Question: I have polylines on my map and markers which should sit on the polylines.
The problem is the markers are shifted top left and they look like they are in some distance from polylines while they should be on top of them.
Anybody has an idea how to fix it? Thank you

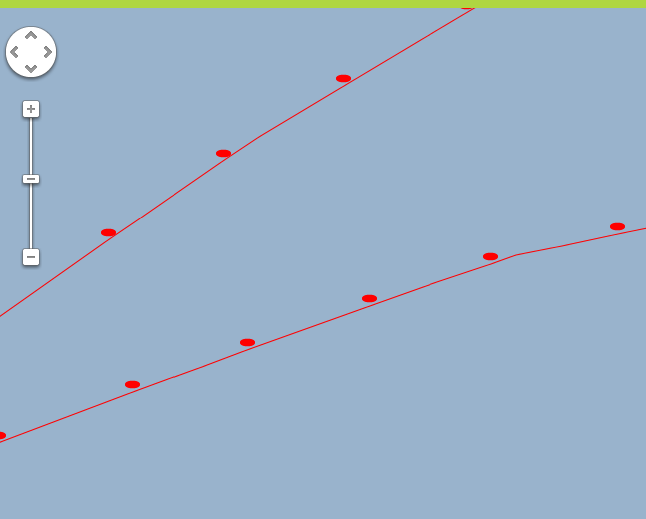
Answer: OK
I found an answer in case anybody needs it.
I just used MarkerImage like that:
'''
var image = new google.maps.MarkerImage(icon,
// This marker is 20 pixels wide by 32 pixels tall.
null,
// The origin for this image is 0,0.
new google.maps.Point(0,0),
// The anchor for this image is the base of the flagpole at 0,32.
new google.maps.Point(7, 7)
);
var marker = new google.maps.Marker({
position: new google.maps.LatLng(lat, lon),
map: map,
title: title,
icon: image
});
'''
where new google.maps.Point(7, 7) takes offset number in pixels.
Initial position 0,0 falls in the center bottom of the marker so I offset the image by half of it's width and height.
Works perfectly now.